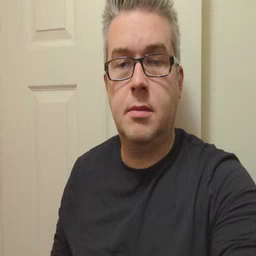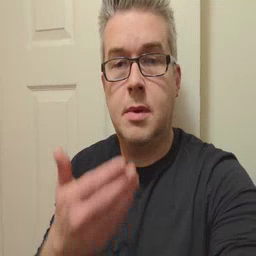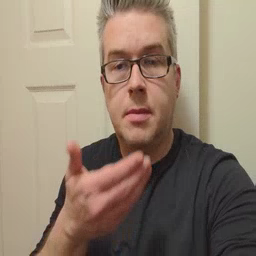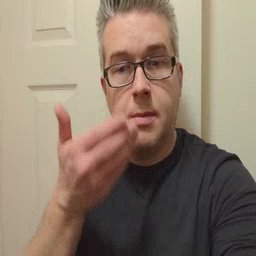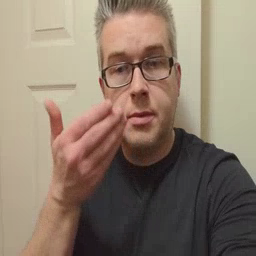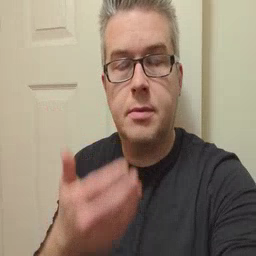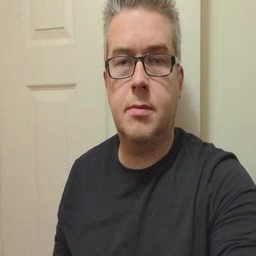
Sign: cereal